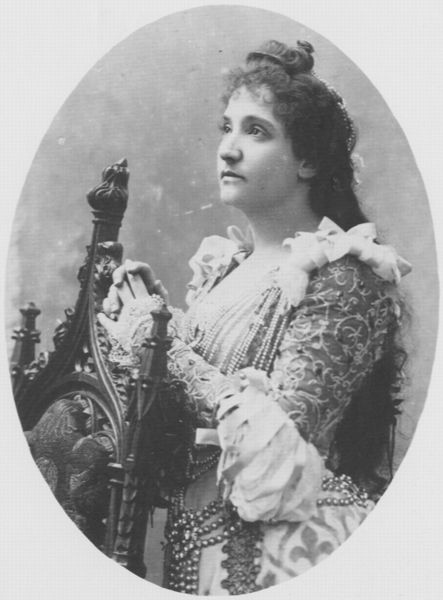
Titel: Nellie Melba (Helen Mitchell) (1861-1931), Sängerin
Künstler: Atelier Nadar
Institution: unbekannt
Schlagwörter: schatten, weiß, brust, busen, frau, frisur, grau, haar, handschuhe, holz, kleid, licht, ohr, schwarz, stuhl, blick, dame, gürtel, augen, falten, gesicht, stehen, ärmel, bildnis, portrait, porträt, haare, kostüm, pose, locken, oval, lehne, stuhllehne, rüschen, wange, foto, fotografie, photographie, medaillon, schwarzweiß, ketten, photo, halbprofil, bänder, aufnahme, porttrait, schauspielerin, borten, aufblicken, lichtbild, photrait